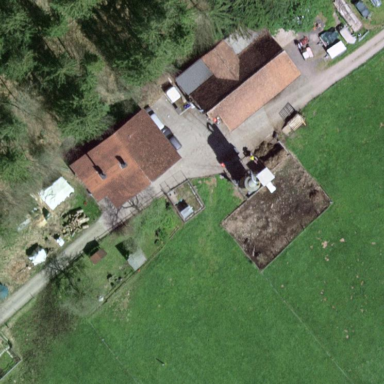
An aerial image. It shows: Farmyard area.